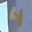
Label: 4